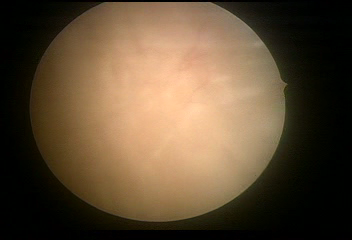
Modality: WLC
Class: Normal mucosa
Bladder cancer association: No